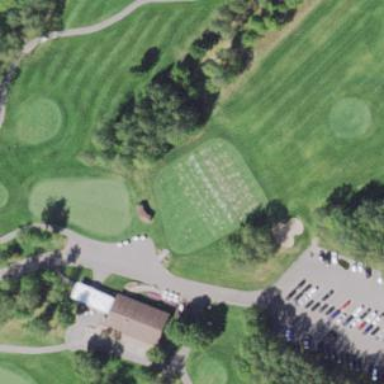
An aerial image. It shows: Grassy area designated as golf tee.